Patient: sex F, age 83
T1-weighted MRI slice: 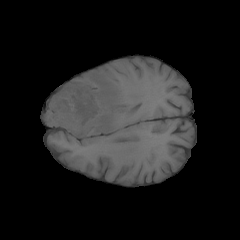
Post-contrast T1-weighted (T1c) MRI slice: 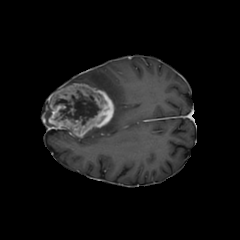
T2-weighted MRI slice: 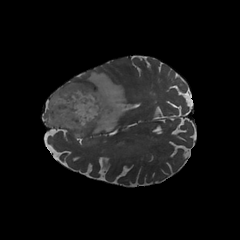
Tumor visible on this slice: yes
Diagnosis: Glioblastoma, IDH-wildtype
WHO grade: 4